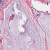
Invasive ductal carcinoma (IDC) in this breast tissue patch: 0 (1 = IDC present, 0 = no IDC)